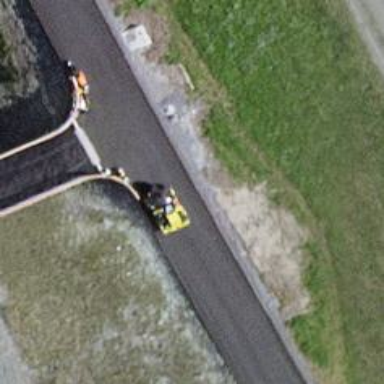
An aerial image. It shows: Asphalt path that serves as bridge.